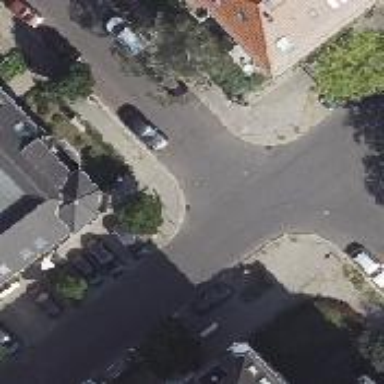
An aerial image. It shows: Broadleaved deciduous tree with parking obstacle.